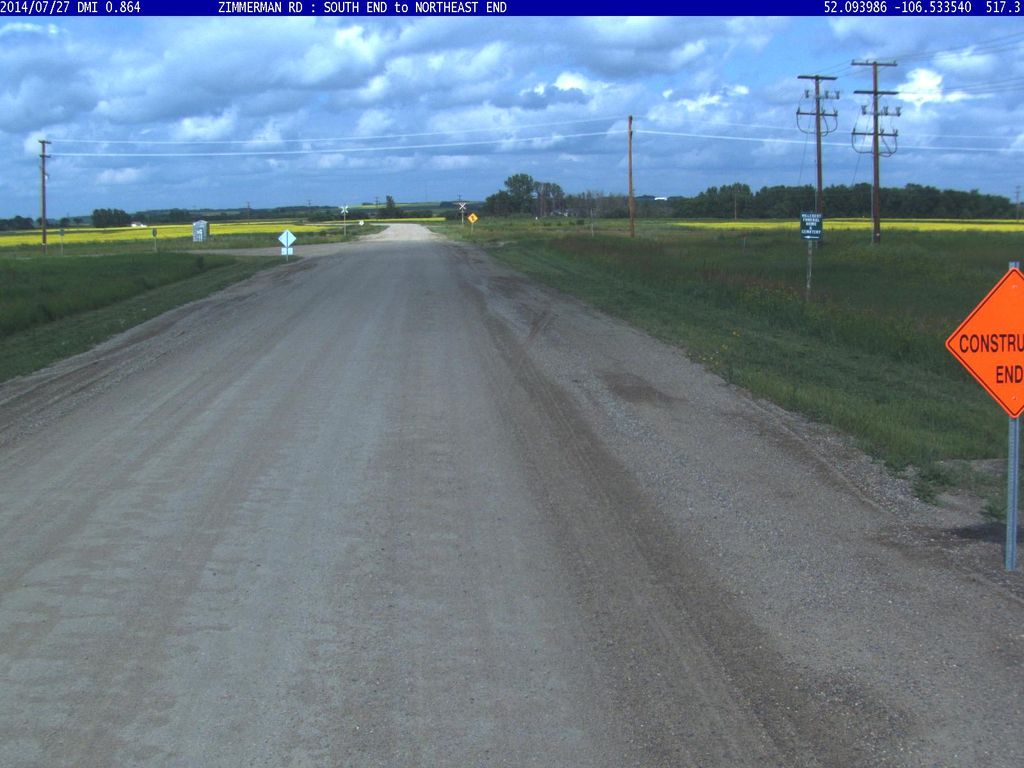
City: saskatoon